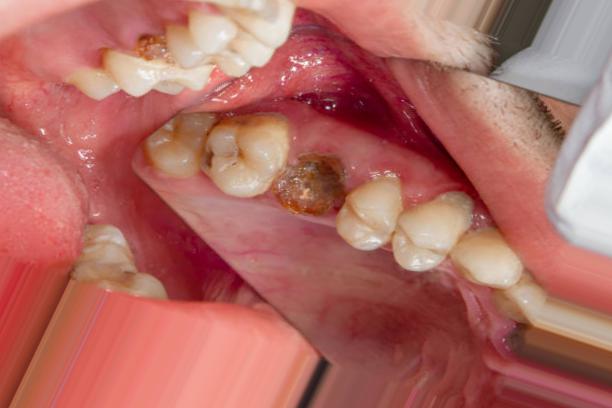
Condition: Caries